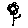
Label: flower